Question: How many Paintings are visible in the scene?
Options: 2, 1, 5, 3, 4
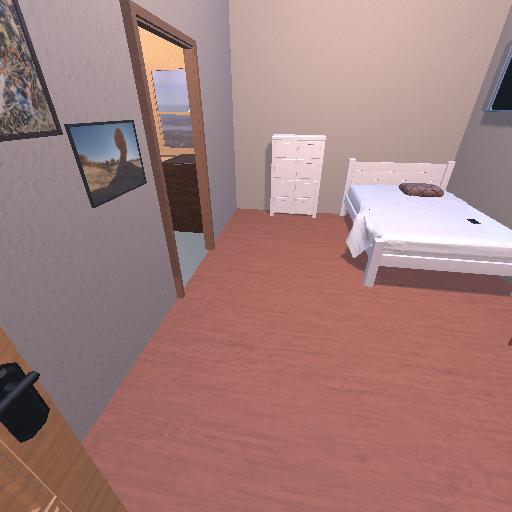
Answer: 2